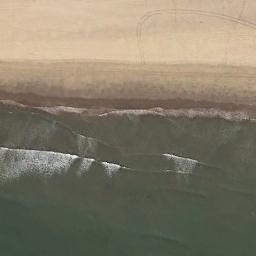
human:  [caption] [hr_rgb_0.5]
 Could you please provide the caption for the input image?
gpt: The beach is made up of green seawater and the coast .

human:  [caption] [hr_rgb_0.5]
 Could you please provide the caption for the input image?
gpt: The coastline is very even with water and sand .

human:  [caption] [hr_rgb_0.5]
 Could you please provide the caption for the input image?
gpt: The beach was quiet .

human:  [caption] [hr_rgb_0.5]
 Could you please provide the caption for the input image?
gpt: The beach with khaki sand and the color of the seawater is green .

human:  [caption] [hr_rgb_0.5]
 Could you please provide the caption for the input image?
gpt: The sea is calm beside the beach .